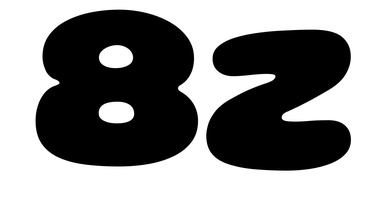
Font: Gluten_Black